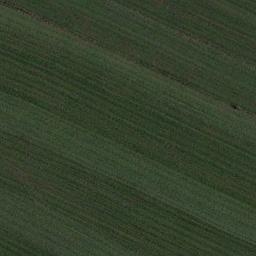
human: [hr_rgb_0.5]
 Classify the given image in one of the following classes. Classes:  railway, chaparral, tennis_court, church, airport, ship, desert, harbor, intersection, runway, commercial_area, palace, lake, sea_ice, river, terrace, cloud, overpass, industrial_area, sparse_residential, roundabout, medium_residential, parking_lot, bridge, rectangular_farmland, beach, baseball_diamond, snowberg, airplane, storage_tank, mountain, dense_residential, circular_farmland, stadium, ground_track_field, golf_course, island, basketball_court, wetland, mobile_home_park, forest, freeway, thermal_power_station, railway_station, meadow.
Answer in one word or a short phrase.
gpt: meadow